Question:
How to make the green rectangle to be visible only inside the blue one? The blue is a border of a grid. I want to cut off everything that is not inside this grid. Notice that the green rectangle will be moving.
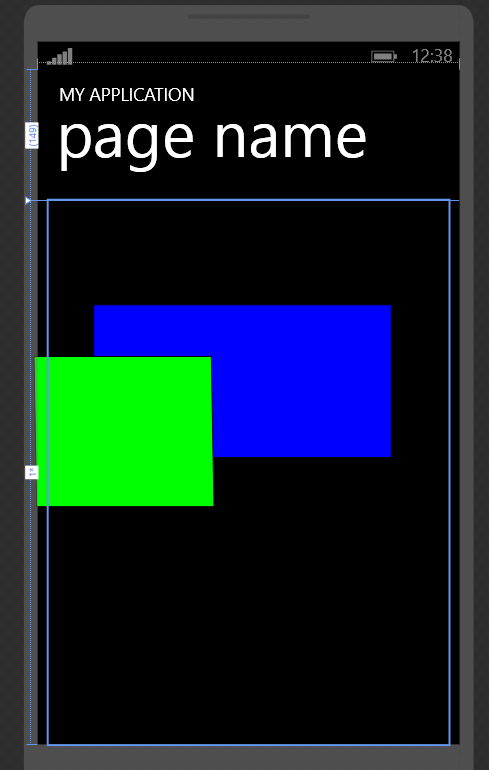
Answer: As there is no 'ClipToBounds' property in Silverlight, you would have to set the <URL>.
When the Grid's size is fixed, you may simply set a fixed size rectangle:
'''
<Grid>
<Grid.Clip>
<RectangleGeometry Rect="0,0,400,600"/>
</Grid.Clip>
...
</Grid>
'''
When the Grid's size can change, you may set the 'Clip' property in a 'SizeChanged' handler:
'''
<Grid SizeChanged="GridSizeChanged">
...
</Grid>
'''
The handler code:
'''
private void GridSizeChanged(object sender, SizeChangedEventArgs e)
{
((UIElement)sender).Clip =
new RectangleGeometry
{
Rect = new Rect(0, 0, e.NewSize.Width, e.NewSize.Height)
};
}
'''